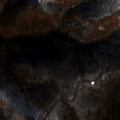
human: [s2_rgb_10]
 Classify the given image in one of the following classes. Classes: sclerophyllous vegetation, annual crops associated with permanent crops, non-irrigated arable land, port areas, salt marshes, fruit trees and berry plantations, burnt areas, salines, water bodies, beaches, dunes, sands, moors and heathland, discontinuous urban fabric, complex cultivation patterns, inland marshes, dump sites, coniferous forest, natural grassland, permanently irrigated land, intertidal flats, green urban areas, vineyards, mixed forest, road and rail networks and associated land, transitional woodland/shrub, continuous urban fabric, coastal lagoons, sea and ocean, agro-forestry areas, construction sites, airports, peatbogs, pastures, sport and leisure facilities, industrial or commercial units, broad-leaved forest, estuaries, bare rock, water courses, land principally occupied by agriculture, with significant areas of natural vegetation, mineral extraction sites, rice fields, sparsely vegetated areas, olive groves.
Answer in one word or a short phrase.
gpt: broad-leaved forest